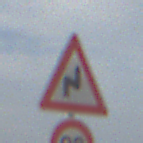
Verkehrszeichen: DoppelkurveRechts
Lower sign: Geschwindigkeit80
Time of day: MorningAfternoon
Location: Outdoor (Suburban)
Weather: PartlyCloudy
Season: NotSpecified
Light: Natural